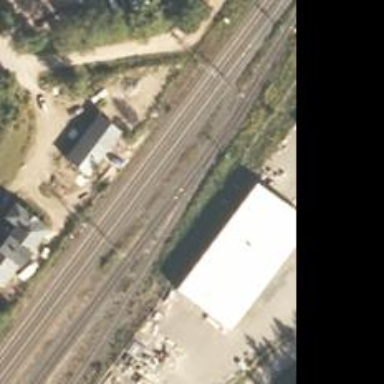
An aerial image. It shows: Wedge is used for the railway derail.